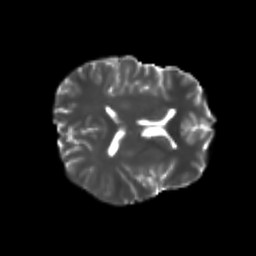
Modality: T2w
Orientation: axial
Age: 22
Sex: male
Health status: healthy
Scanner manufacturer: philips
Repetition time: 7.391 s
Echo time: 0.08599 s